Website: lowes
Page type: billing-address
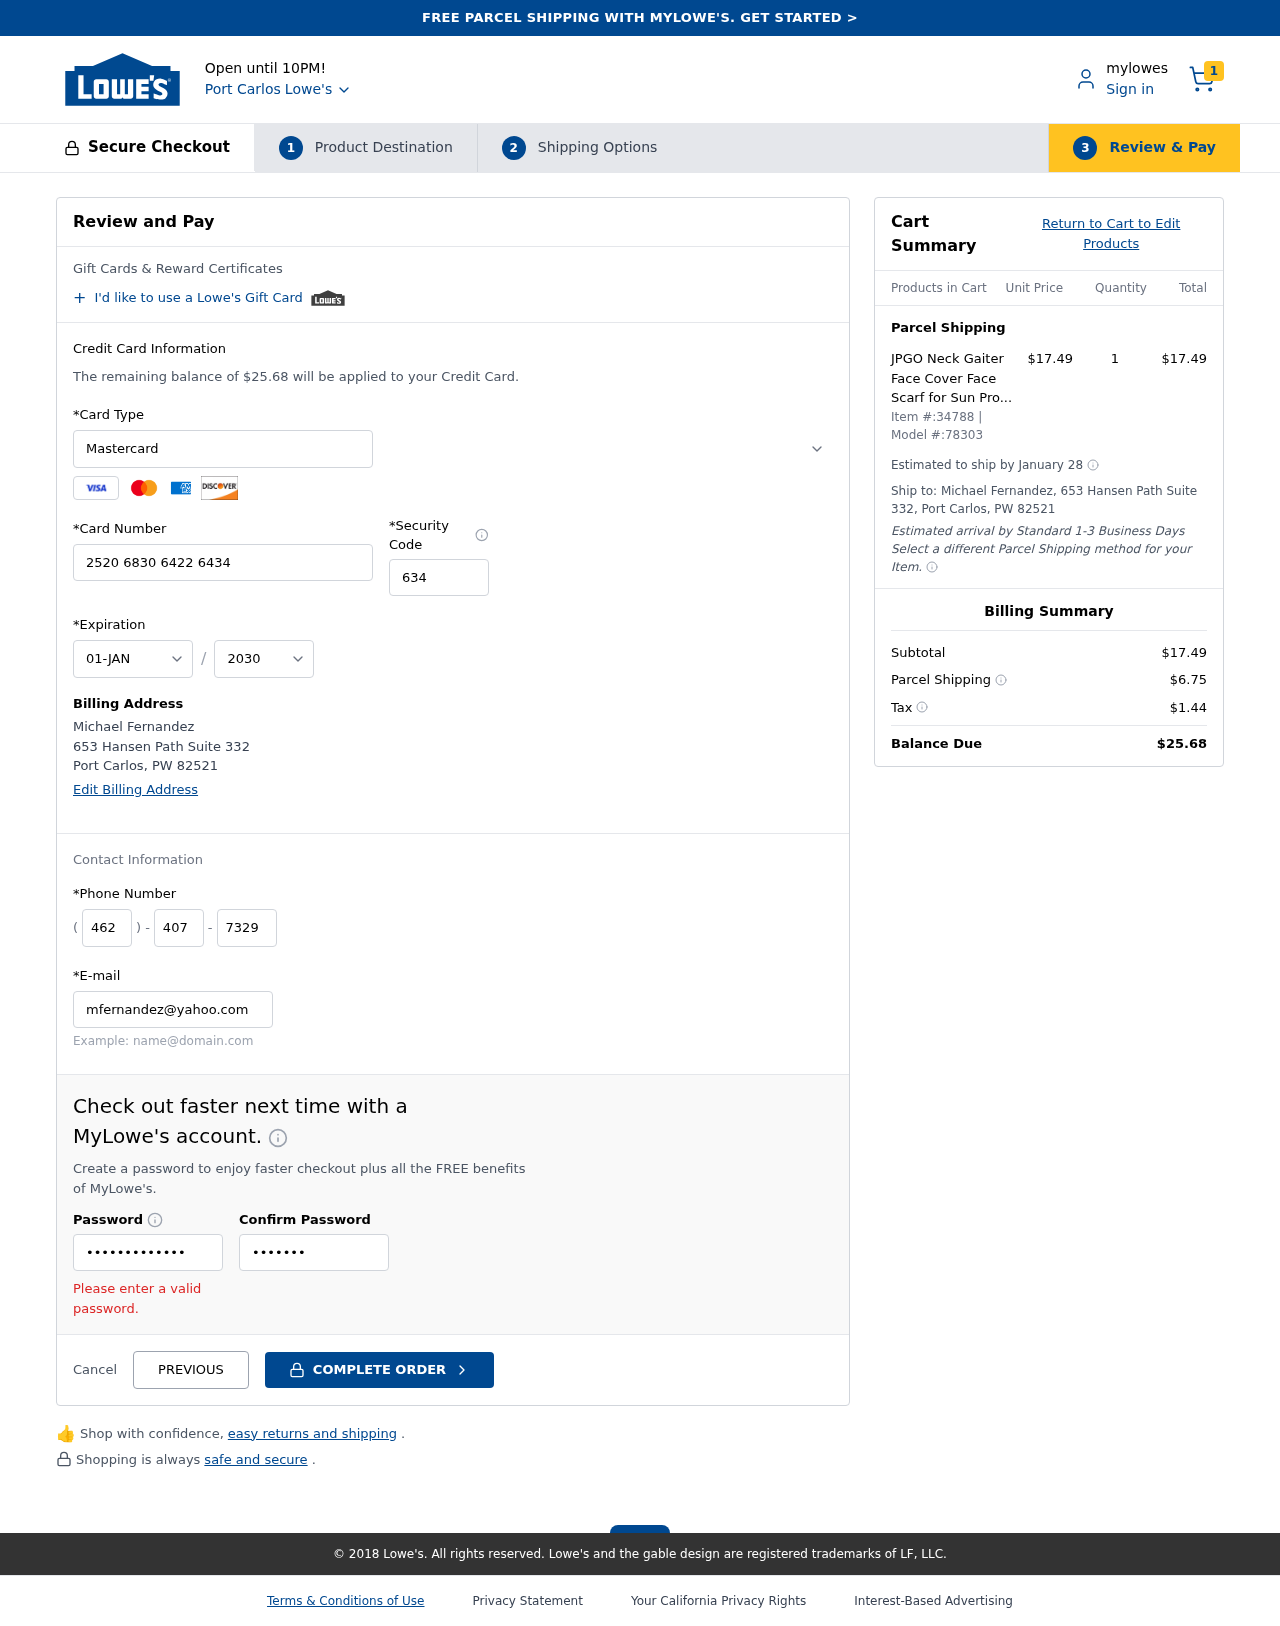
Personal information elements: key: PII_CARD_CVV
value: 634
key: PII_CARD_EXPIRY_MONTH
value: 01
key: PII_CARD_EXPIRY_YEAR
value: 30
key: PII_CARD_NUMBER
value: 2520 6830 6422 6434
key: PII_CARD_TYPE
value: Mastercard
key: PII_CITY
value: Port Carlos
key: PII_CITY_STATE_ZIP
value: Port Carlos, PW 82521
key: PII_EMAIL
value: mfernandez@yahoo.com
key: PII_FULLNAME
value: Michael Fernandez
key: PII_PHONE_AREA
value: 462
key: PII_PHONE_PREFIX
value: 407
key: PII_PHONE_SUFFIX
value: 7329
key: PII_STREET
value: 653 Hansen Path Suite 332
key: PII_FULLNAME2
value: Michael Fernandez
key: PII_STATE
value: PW
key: PII_STATE_ABBR
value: PW
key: PII_POSTCODE
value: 82521
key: PII_POSTCODE_FULL
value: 82521
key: PII_CITY_STATE
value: Port Carlos, PW
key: PII_POSTCODE_NUMERIC
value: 82521
Product elements: key: PRODUCT1_NAME
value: JPGO Neck Gaiter Face Cover Face Scarf for Sun Protection Washable Reusable Balaclava Bandana 1 Piec
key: PRODUCT1_PRICE
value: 17.49
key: PRODUCT1_QUANTITY
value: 1
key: PRODUCT_ITEM_NUMBER
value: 34788
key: PRODUCT_MODEL_NUMBER
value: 78303
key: PRODUCT1_LINE_TOTAL
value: $17.49
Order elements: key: ORDER_NUM_ITEMS
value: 1
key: ORDER_TOTAL
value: $25.68
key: ORDER_SHIPPING_DATE
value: January 28
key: ORDER_SUBTOTAL
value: $17.49
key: ORDER_SHIPPING_COST
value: $6.75
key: ORDER_TAX
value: $1.44